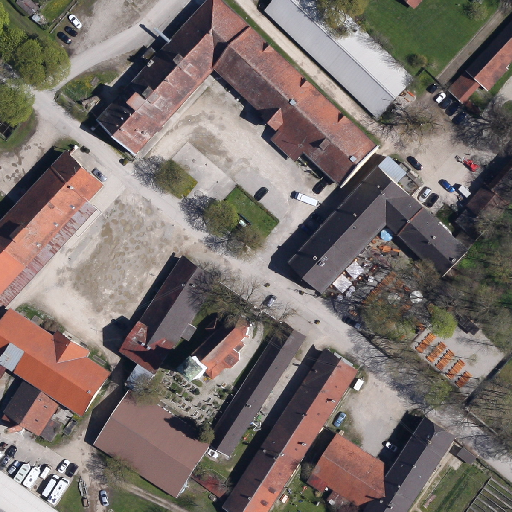
Referring expression: paved road